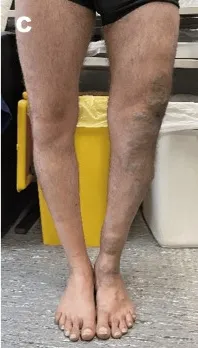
Venous alterations in the left lower limb of the patient's father (C).
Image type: medical_photograph (skin_photograph)